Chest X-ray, PA view. Patient: 46 years old, sex F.
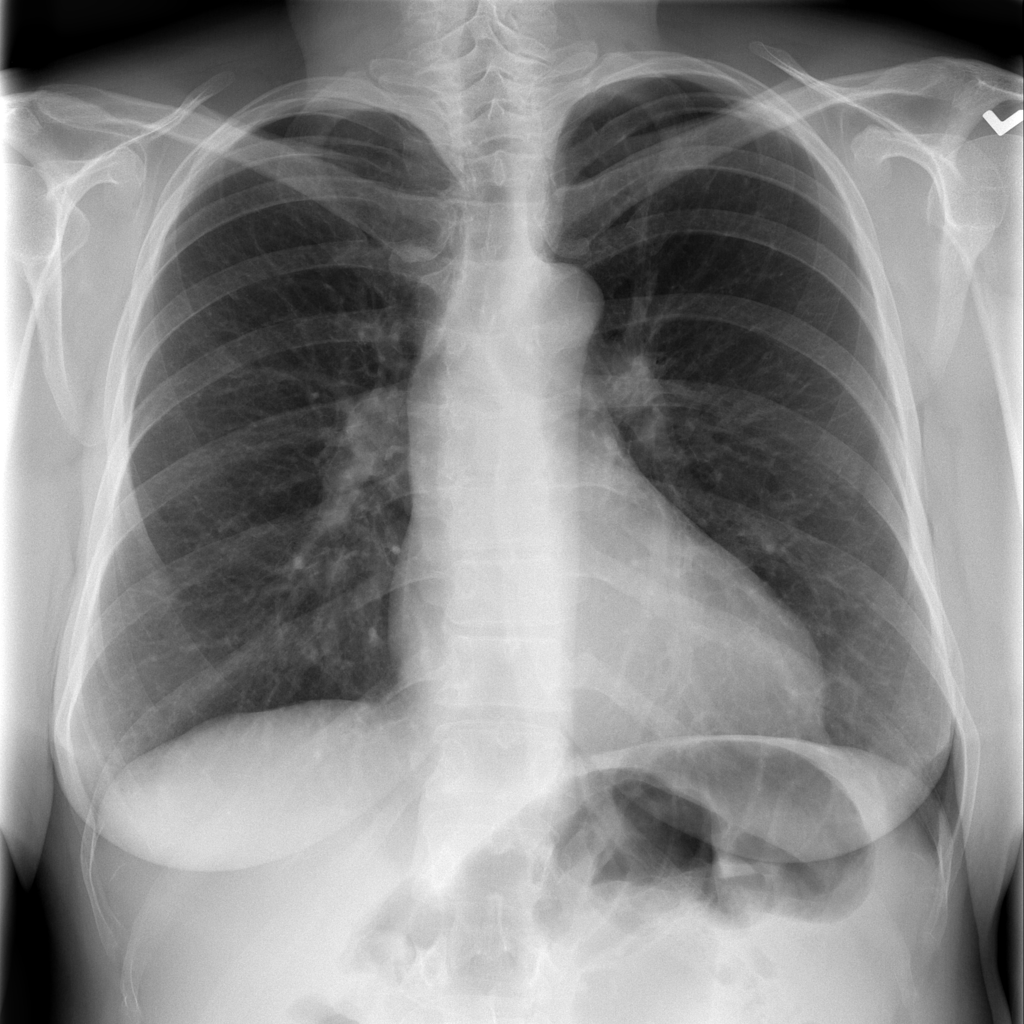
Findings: No Finding